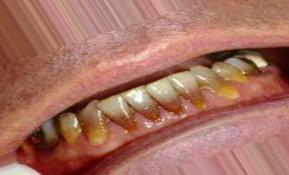
Condition: Tooth Discoloration